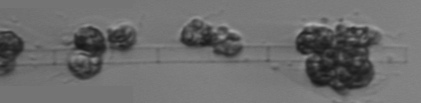
Label: Leptocylindrus_mediterraneus